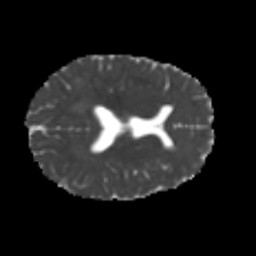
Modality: MD
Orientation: axial
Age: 25
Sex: female
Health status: healthy
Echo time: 0.074 s